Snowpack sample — Loveland Pass, Silver Plume, Colorado, USA (2/11/26, 12:00 PM MST)
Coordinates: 39.663, -105.886
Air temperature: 35 °F
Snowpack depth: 82 cm
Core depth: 30 cm
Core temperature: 28.4 °F
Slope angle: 13°, slope face: 12°
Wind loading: high
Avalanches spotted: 1
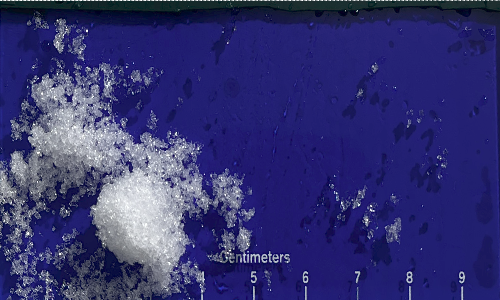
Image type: core
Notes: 1 small avalanche spotted on the north side of the bowl, lots of wind loading